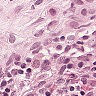
Metastatic tissue present: yes